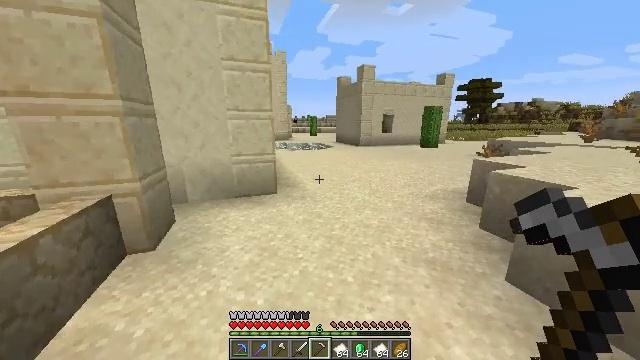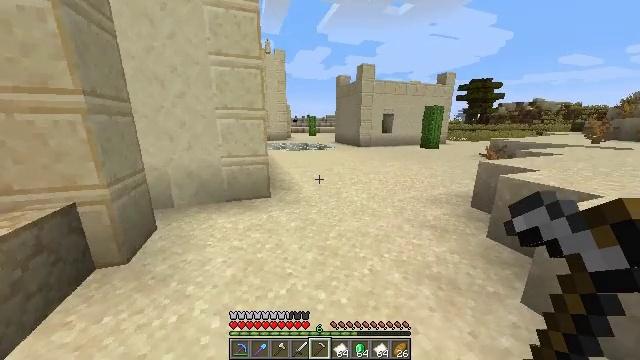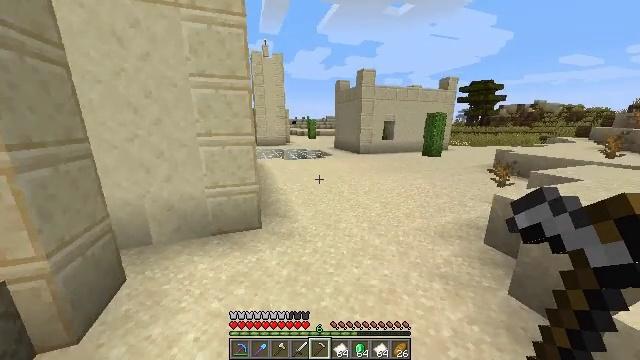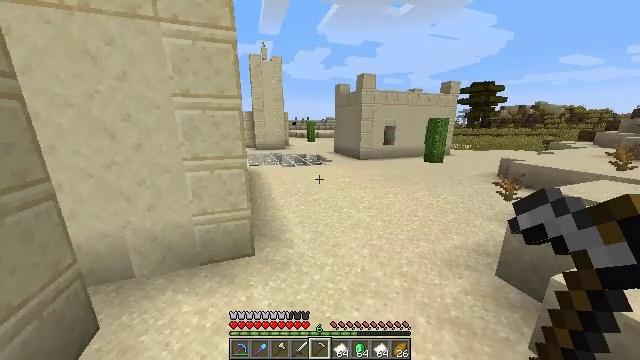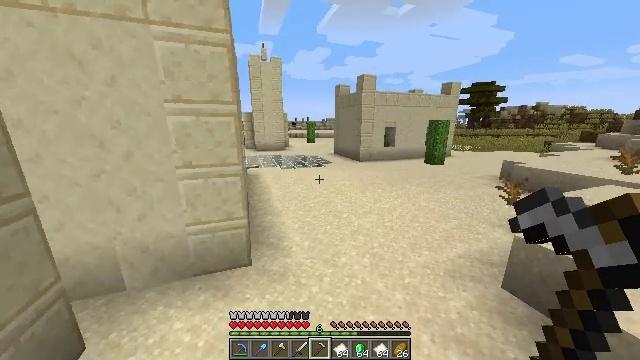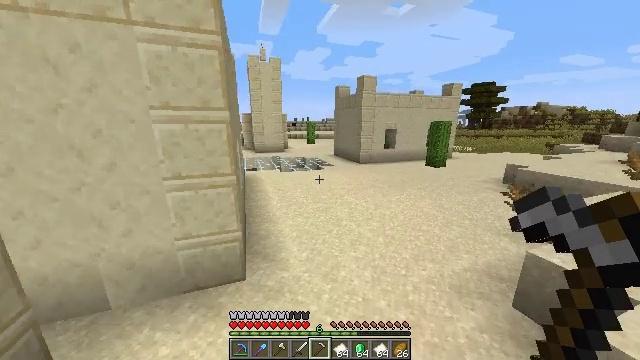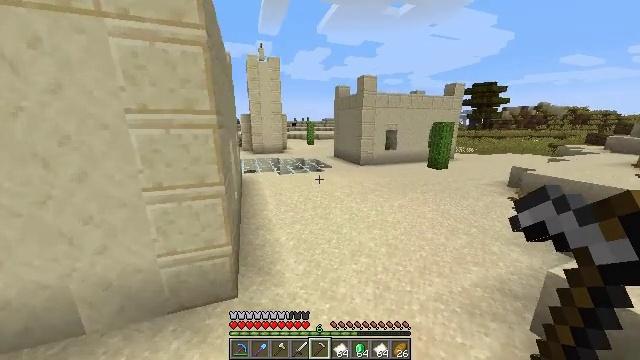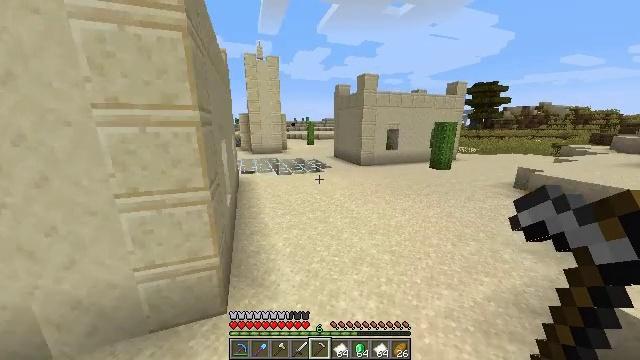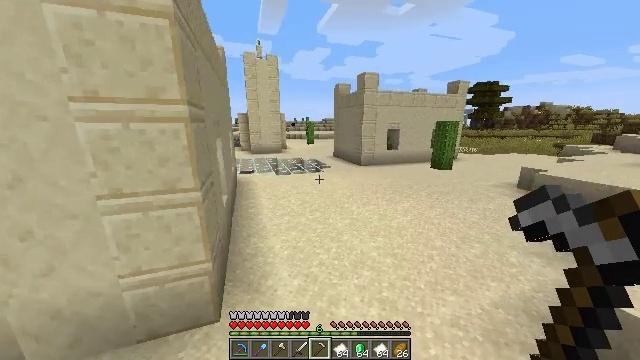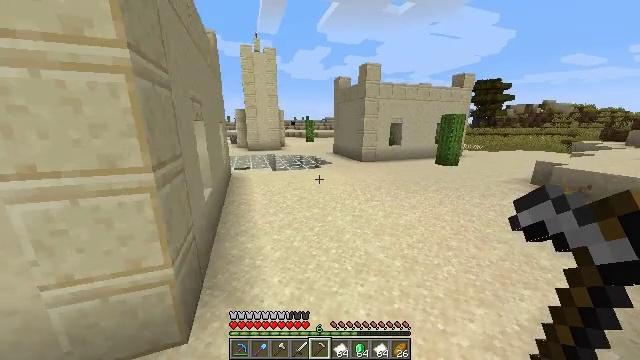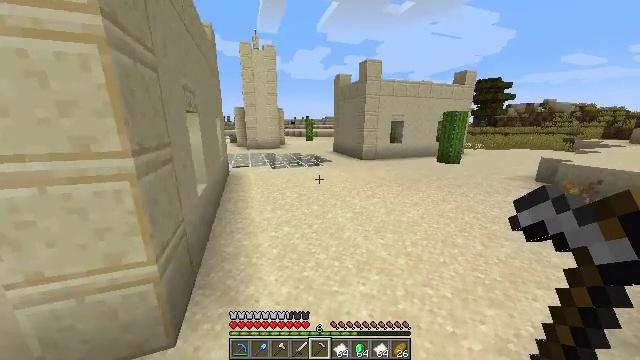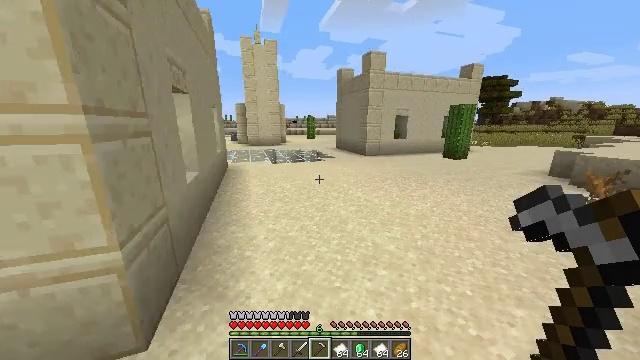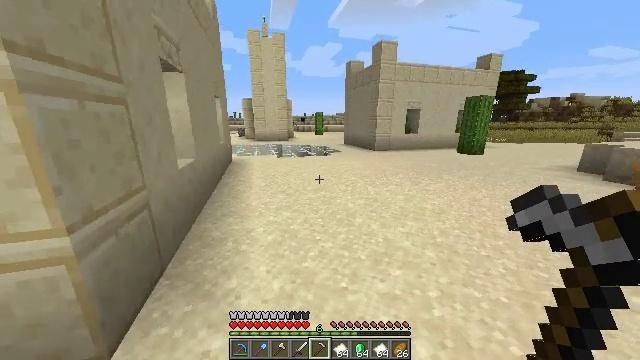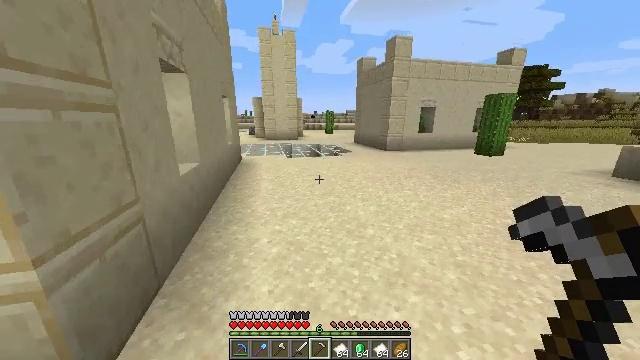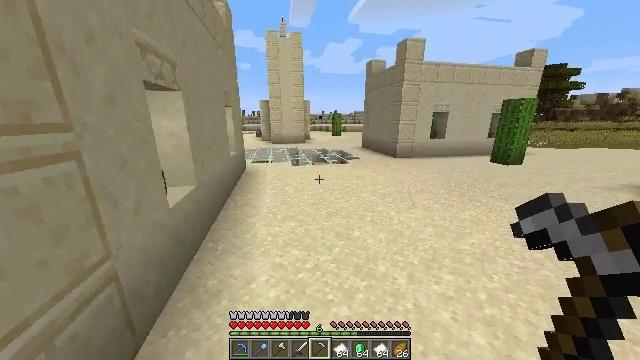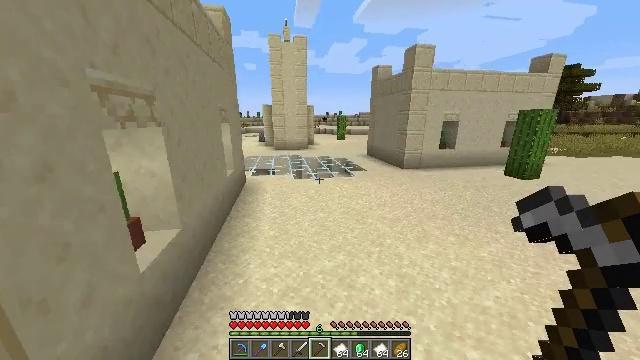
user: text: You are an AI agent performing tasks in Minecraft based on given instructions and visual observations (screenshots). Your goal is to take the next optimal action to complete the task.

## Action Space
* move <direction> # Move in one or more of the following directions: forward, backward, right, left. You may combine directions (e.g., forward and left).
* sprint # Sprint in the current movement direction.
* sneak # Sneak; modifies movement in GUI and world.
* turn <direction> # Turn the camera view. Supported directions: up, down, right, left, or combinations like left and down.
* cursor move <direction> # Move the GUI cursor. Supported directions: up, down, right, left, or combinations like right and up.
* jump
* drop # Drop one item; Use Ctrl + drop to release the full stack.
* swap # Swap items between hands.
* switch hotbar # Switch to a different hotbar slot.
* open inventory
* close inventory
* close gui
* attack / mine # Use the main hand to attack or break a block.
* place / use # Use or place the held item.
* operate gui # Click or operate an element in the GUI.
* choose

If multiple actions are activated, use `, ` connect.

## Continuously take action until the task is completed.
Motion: motion action
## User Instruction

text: Harvest the dead bush.
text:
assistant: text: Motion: move forward, sprint, jump
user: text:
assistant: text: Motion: move forward, sprint, jump
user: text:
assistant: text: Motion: move forward, sprint, jump
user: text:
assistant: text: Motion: move forward, sprint, jump
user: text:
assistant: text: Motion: move forward, sprint, jump
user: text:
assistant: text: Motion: move forward, sprint, jump
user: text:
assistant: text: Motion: move forward, sprint, jump
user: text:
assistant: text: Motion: move forward, sprint, jump
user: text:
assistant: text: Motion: move forward, sprint, jump
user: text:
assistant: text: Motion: move forward, sprint, jump
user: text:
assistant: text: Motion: move forward, sprint, jump
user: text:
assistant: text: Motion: move forward, sprint, turn left, jump
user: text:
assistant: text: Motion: move forward, turn left, jump
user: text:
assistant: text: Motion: move forward, turn left, jump
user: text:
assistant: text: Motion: move forward, turn left, jump
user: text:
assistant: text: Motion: move forward, turn left, jump
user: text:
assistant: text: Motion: move forward, turn left
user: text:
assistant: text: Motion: move forward
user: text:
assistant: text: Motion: move forward
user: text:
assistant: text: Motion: move forward
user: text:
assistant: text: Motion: move forward, turn left
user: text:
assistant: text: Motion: move forward, turn left
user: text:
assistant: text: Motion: move forward, turn left
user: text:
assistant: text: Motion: move forward, turn left
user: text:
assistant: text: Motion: move forward, sprint, turn left
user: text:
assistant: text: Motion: move forward, sprint
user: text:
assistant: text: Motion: move forward, sprint
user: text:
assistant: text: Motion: move forward, sprint, turn left
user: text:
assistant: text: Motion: move forward, sprint
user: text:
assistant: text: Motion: move forward, sprint, jump